Question: '''
> data(women)
> barplot(women$height,women$weight)
'''
How can I get women weight as x label-axis?

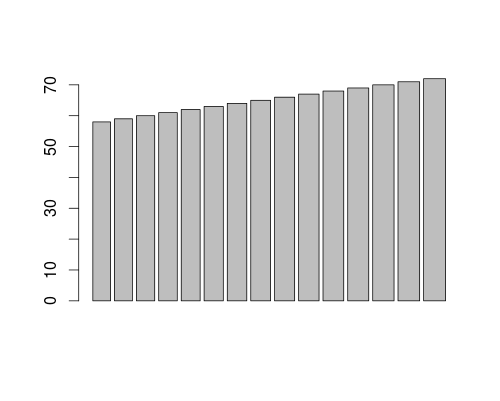
Answer: '''
bp <- barplot(women$height,women$weight)
axis(1, bp, women$weight)
'''